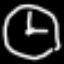
Label: clock